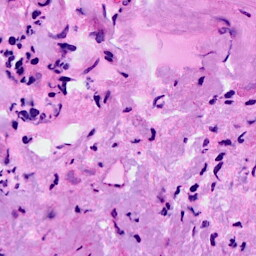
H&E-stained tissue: Breast